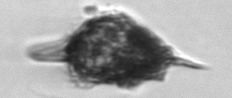
Label: Amylax